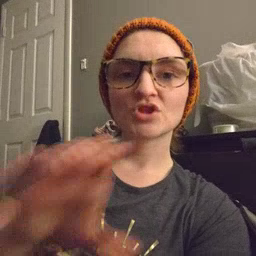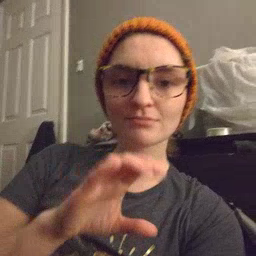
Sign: chocolate